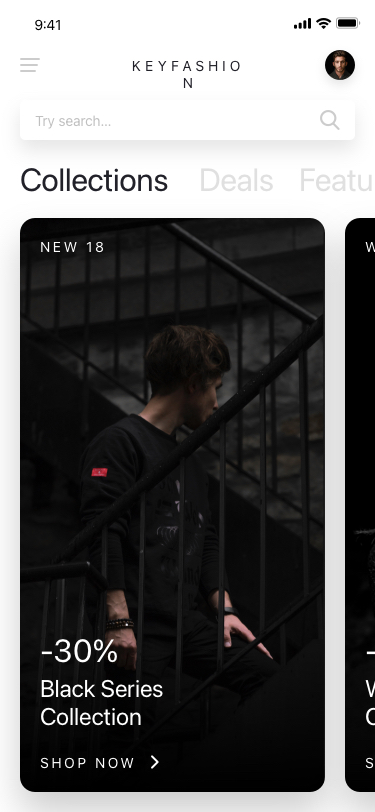
Text in this UI design:
SHOP NOW
WOMAN 18
Woman Sun Collection
-50%
SHOP NOW
NEW 18
Black Series Collection
-30%
Collections
Deals
Featured
Try search…
KEYFASHION